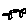
Label: cat